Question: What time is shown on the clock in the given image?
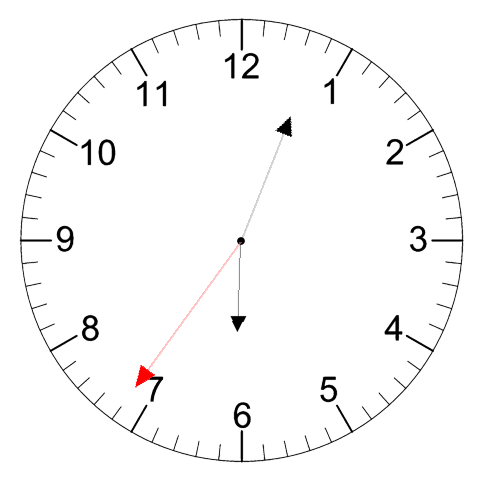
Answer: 06:03:36